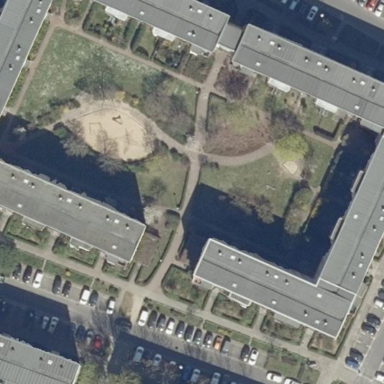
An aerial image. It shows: Building with apartments and flat roof.